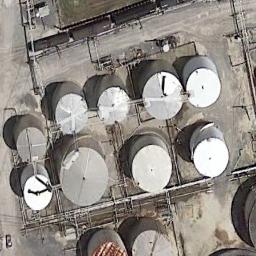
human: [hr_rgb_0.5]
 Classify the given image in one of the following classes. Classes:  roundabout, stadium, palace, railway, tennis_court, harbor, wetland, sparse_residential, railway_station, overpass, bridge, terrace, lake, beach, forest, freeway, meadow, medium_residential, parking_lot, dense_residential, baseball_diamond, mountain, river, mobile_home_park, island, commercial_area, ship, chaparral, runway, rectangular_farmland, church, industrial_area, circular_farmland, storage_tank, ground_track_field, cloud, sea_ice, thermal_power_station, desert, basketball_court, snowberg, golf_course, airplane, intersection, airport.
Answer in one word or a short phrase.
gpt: storage_tank